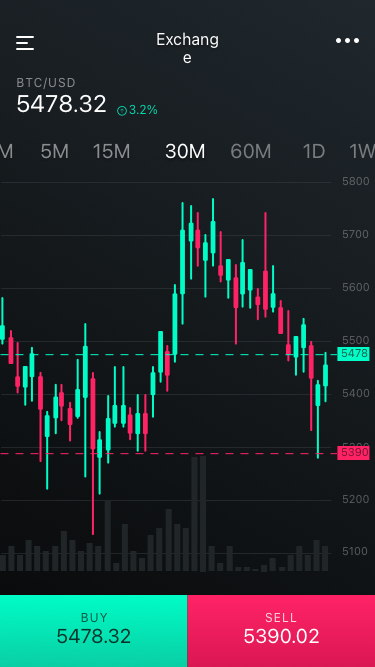
Text in this UI design:
5478.32
BUY
5390.02
SELL
5500
5600
5300
5200
5100
5400
5700
5800
Exchange
5478
5390
5478.32
BTC/USD
3.2%
30M
60M
1D
1W
15M
5M